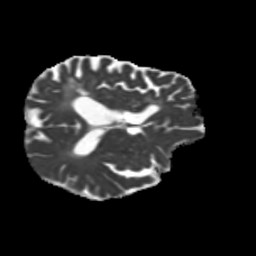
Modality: MD
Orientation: axial
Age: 64
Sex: male
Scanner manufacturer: siemens
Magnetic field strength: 3 T
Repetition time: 5.25 s
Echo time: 0.08 s